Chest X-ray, PA view. Patient: 57 years old, sex F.
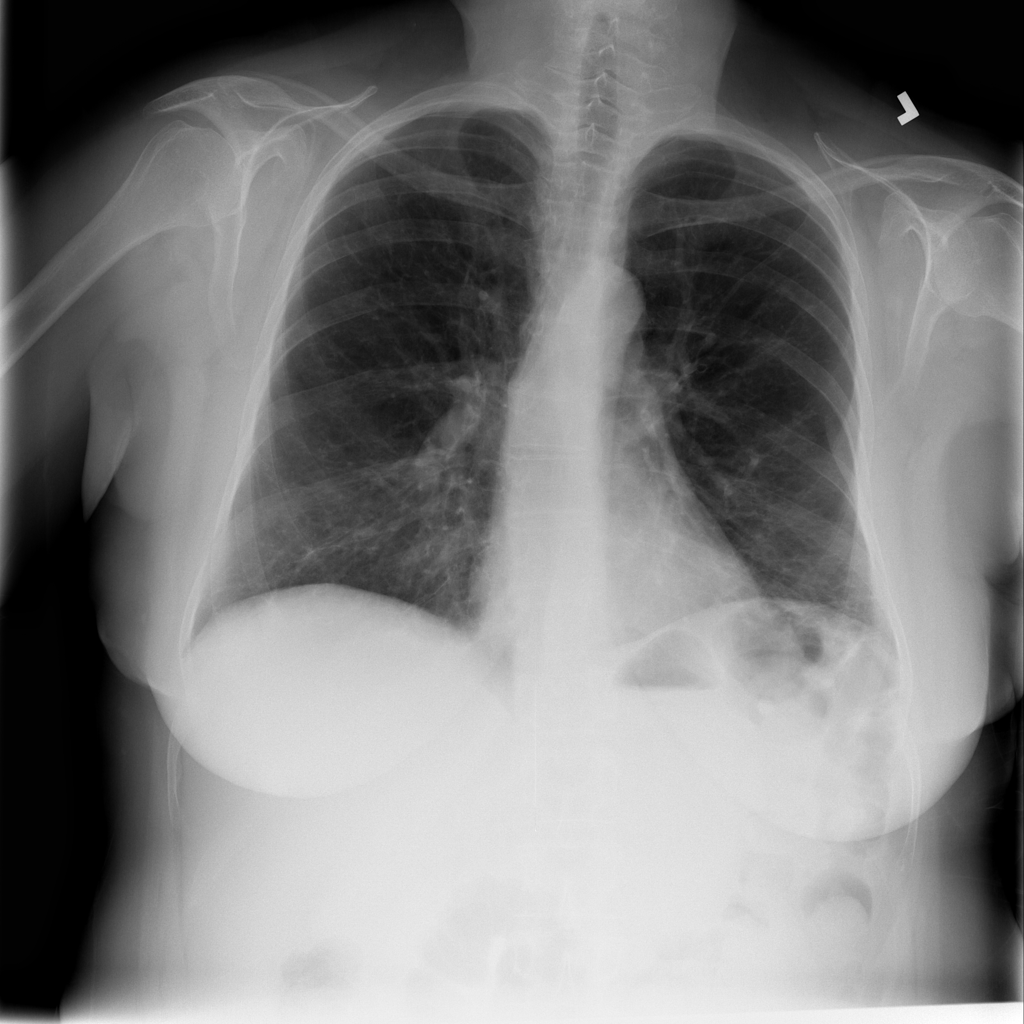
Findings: Atelectasis